三年级 · 度量几何学
下图中每一个方格面积代表 1 平方厘米, 请在图上分别画出 2 个不同的长方形, 使它们的面积都
是 10 平方厘米并算出这两个长方形的周长。

算一算它们的周长:
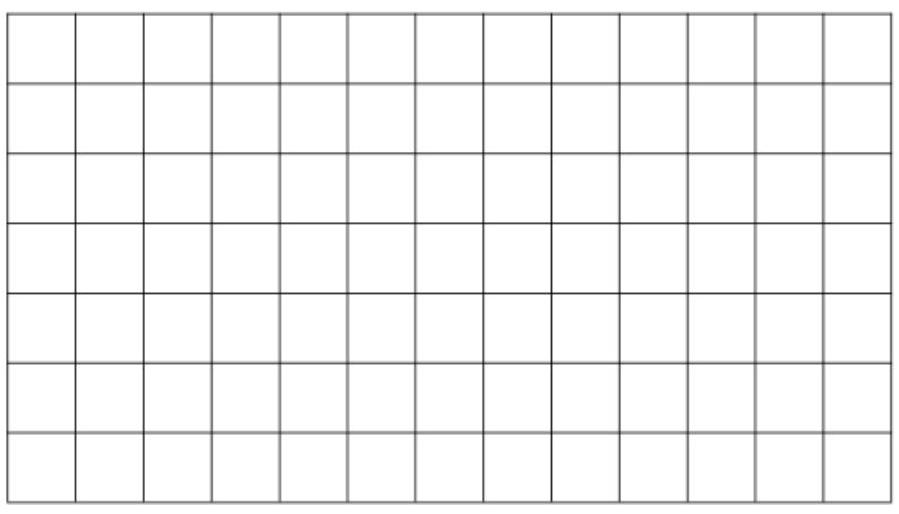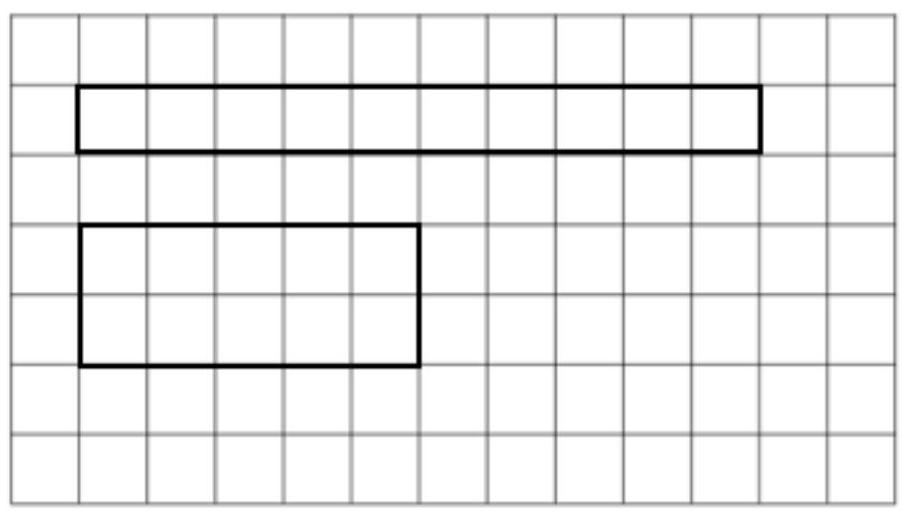
答案: 解图见详解, 22 厘米; 14 厘米

【分析】根据“长方形面积 $=$ 长 $\times$ 宽”可知, $10=10 \times 1=5 \times 2$, 可以画出一个长 10 厘米、宽 1 厘米的长方形, 也可以画出一个长 5 厘米、宽 2 厘米的长方形, 据此画图即可, 再根据“长方形周长 $=($ 长 +宽) $\times 2 "$, 分别求出画出的长方形的周长即可。

【详解】 $10=10 \times 1=5 \times 2$

画图如下:

$(10+1) \times 2$

$=11 \times 2$

$=22($ 厘米 $)$

$(5+2) \times 2$

$=7 \times 2$

$=14($ 厘米 $)$

所以, 所画的长方形的周长分别是 22 厘米、 14 厘米。

【点睛】熟记长方形的面积、周长计算公式, 是解答此题的关键。